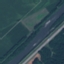
Label: Highway